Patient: sex F, age 29
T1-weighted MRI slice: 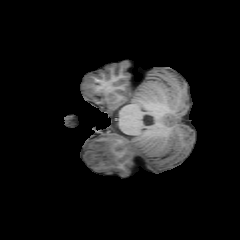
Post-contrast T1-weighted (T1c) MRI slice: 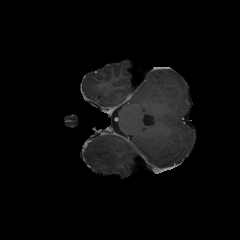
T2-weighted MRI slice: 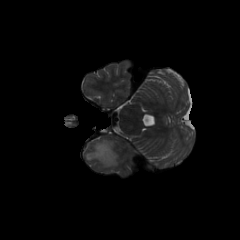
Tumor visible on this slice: yes
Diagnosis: Astrocytoma, IDH-mutant
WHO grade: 2